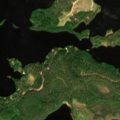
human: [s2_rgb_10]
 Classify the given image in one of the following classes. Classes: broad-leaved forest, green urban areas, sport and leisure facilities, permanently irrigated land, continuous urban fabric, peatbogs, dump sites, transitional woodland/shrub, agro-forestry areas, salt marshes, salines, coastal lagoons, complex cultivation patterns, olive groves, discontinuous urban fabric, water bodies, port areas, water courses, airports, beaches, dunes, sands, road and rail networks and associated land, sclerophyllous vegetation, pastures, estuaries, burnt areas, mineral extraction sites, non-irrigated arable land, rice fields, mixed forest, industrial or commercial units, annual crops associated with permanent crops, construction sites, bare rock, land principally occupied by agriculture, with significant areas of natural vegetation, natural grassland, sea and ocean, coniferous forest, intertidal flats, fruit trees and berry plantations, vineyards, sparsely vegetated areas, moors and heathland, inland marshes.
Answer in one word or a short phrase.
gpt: coniferous forest, transitional woodland/shrub, water bodies